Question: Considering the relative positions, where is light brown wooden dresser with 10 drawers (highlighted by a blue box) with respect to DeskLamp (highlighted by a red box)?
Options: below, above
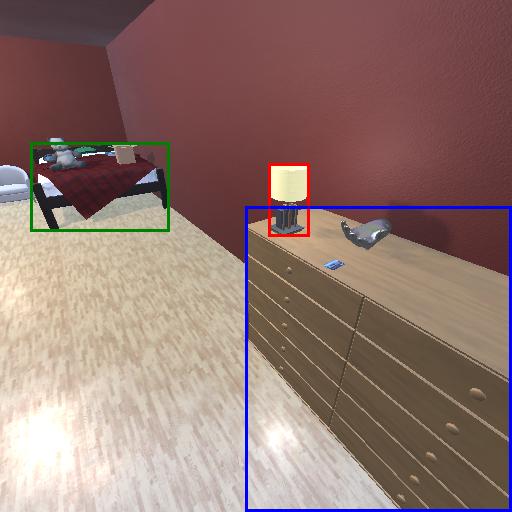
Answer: below